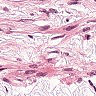
Metastatic tissue present: yes